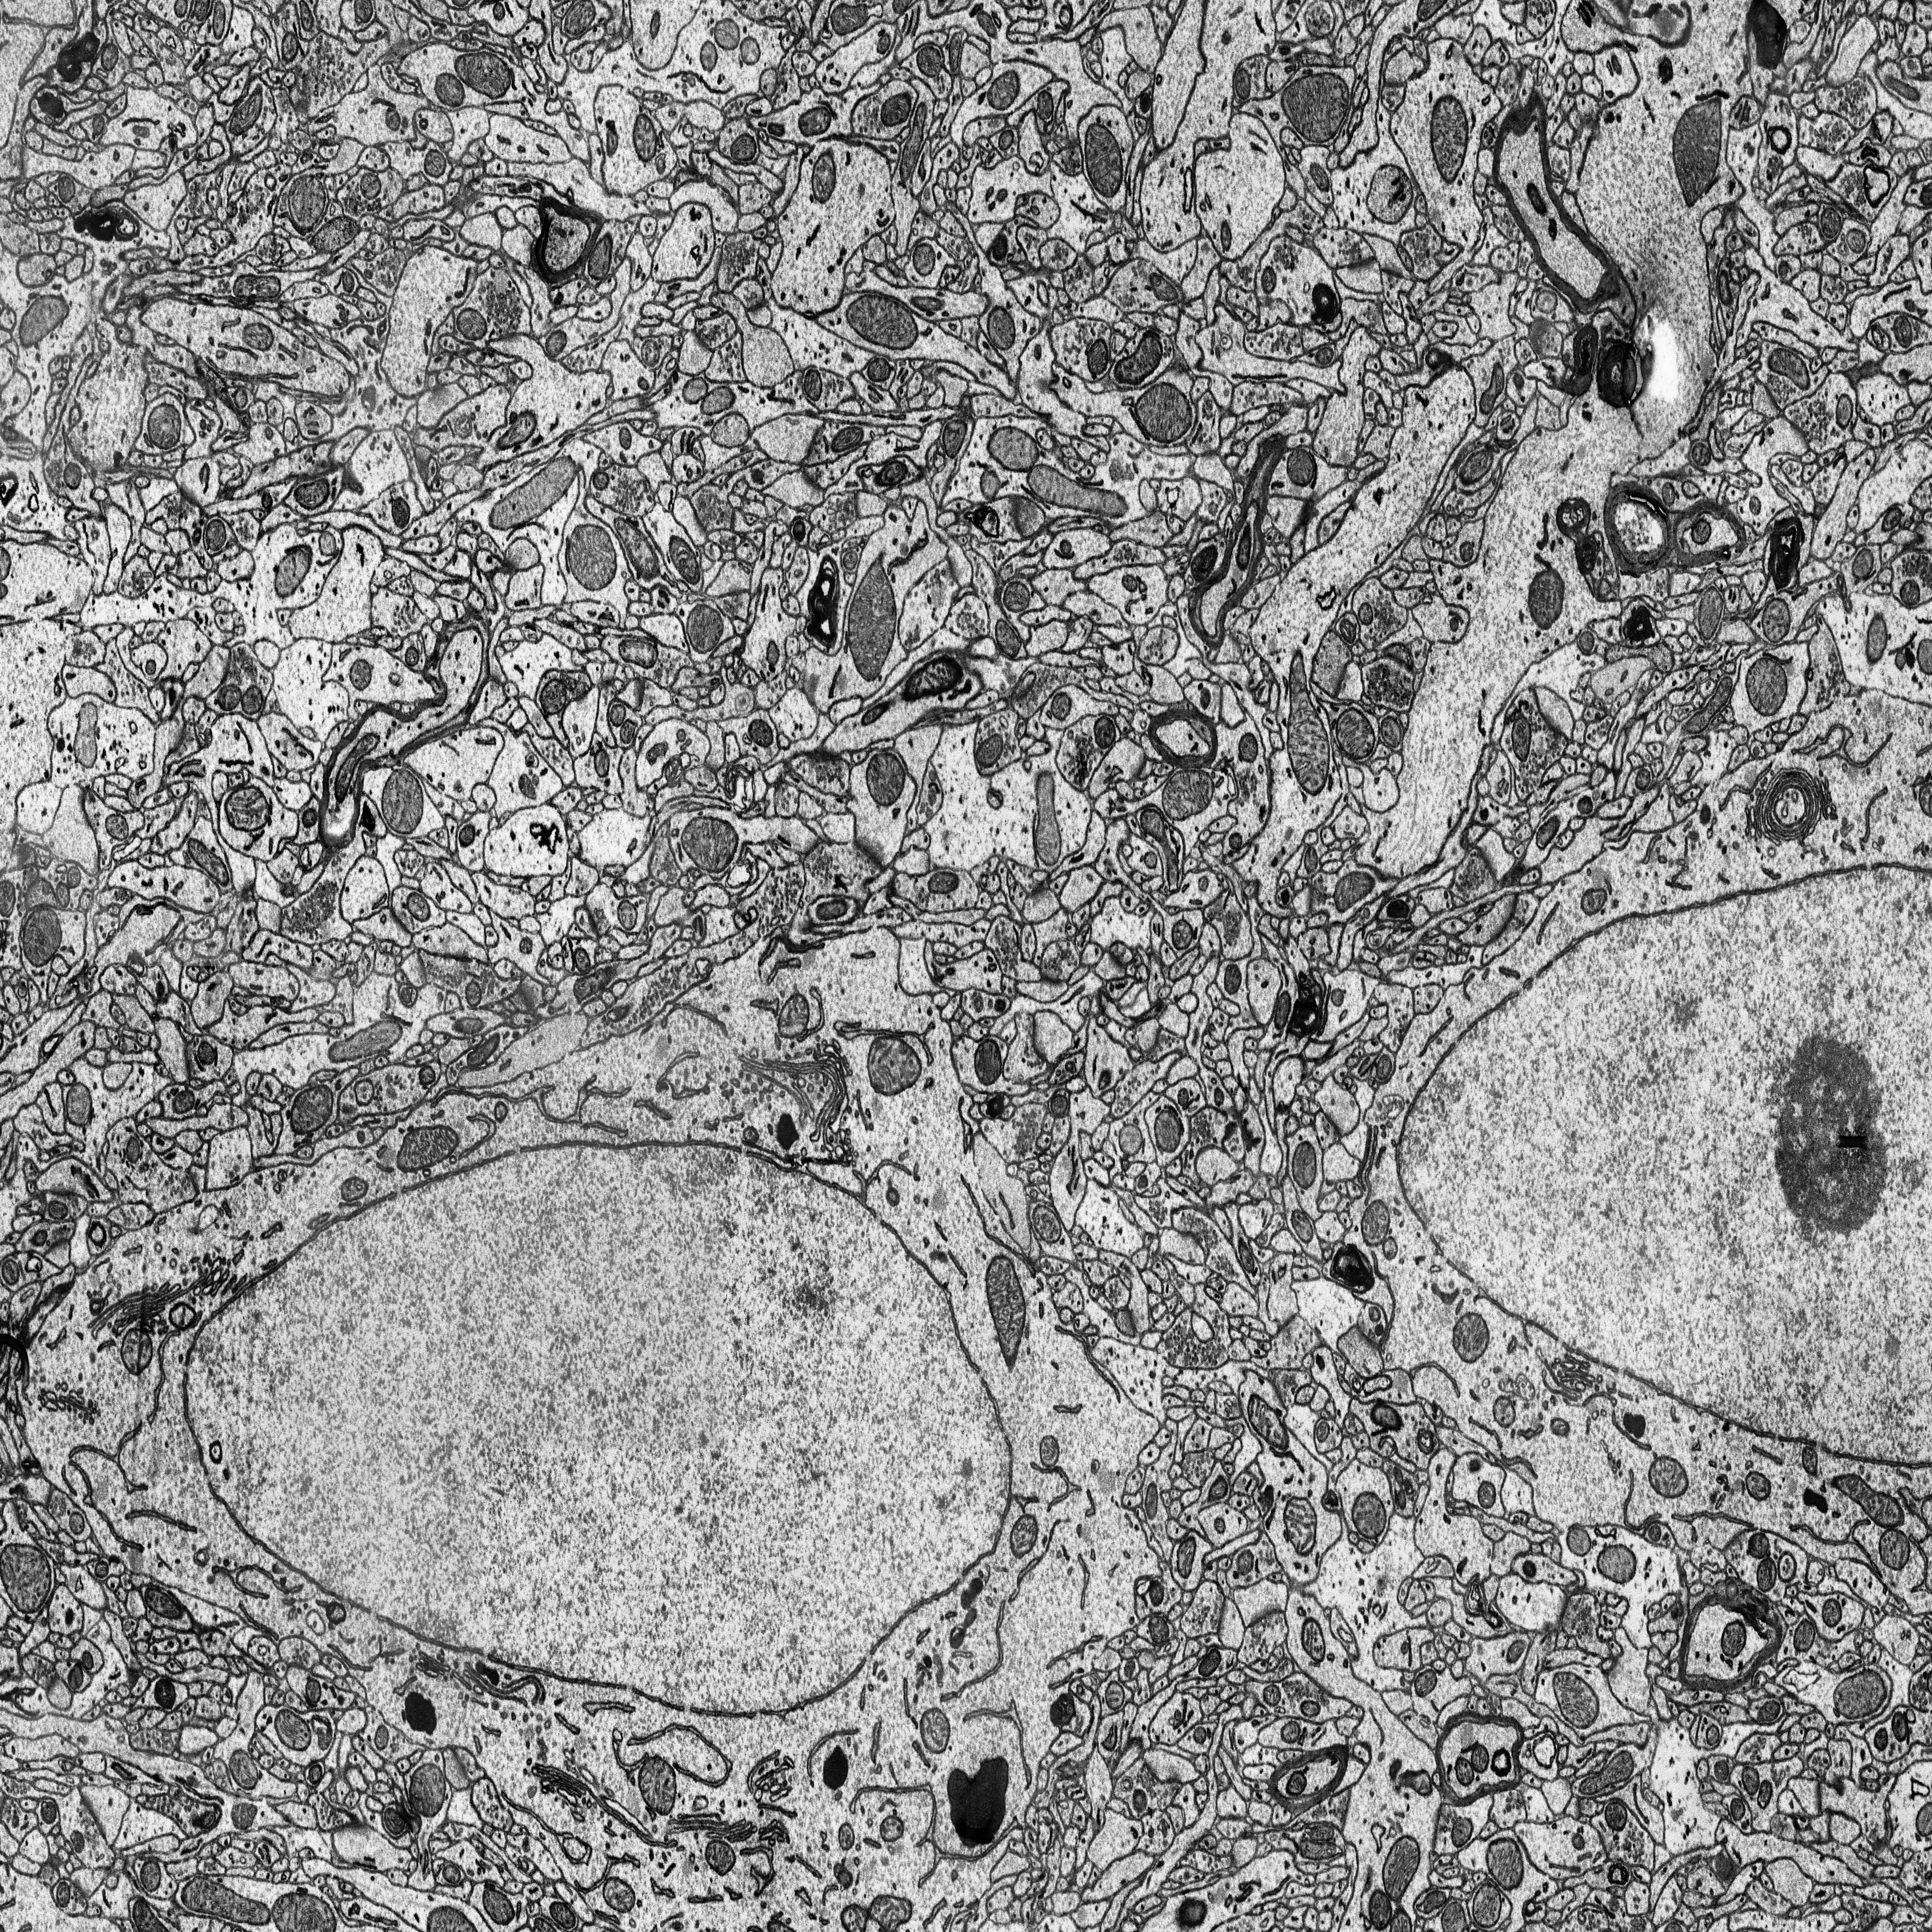
Electron microscopy slice of rat cortex tissue
Slice depth (z): 312
Mitochondria instances in slice: 378